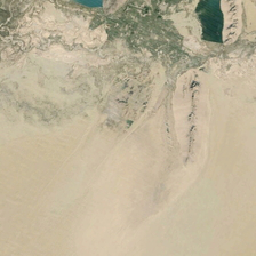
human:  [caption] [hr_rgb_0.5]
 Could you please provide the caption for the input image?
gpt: Dark blue lake next to yellow and black desert alternately

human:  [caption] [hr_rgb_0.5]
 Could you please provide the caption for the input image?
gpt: Next to the alternating yellow and black deserts is a dark blue lake

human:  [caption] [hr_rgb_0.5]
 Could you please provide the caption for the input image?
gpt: Next to the yellow and black desert is a deep blue lake

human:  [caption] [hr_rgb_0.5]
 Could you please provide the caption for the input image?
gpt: By alternate yellow and black deserts there is a dark blue lake.

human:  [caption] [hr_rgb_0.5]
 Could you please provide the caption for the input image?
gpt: Next to the yellow and black desert is a deep blue lake.